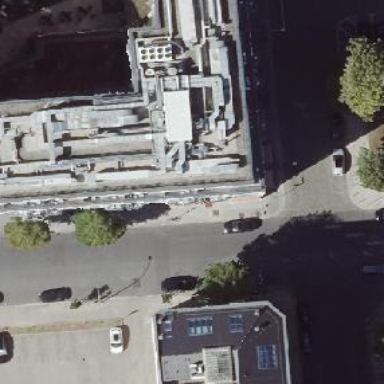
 having dark grey roof and light grey walls."